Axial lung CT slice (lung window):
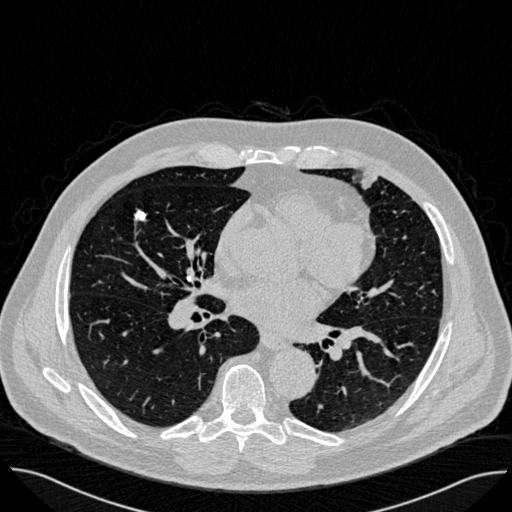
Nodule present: yes
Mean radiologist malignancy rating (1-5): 1